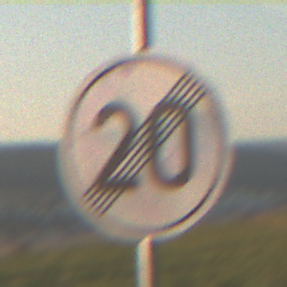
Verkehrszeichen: EndeGeschwindigkeit20
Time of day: SunriseSunset
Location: Outdoor (Nature)
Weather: PartlyCloudy
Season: NotSpecified
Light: Natural